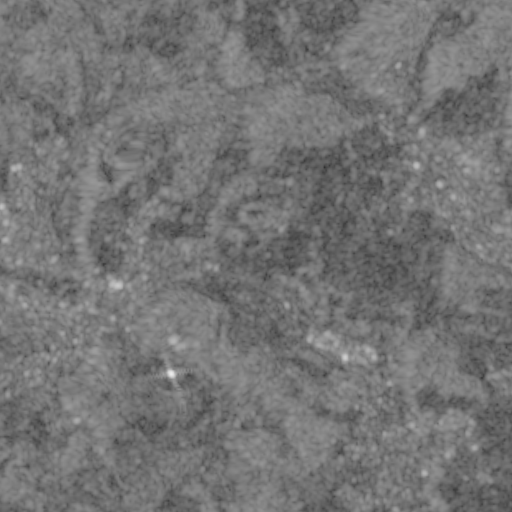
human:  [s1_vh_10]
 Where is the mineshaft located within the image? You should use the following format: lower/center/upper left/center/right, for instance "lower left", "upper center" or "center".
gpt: The mineshaft is located in the lower left of the image.
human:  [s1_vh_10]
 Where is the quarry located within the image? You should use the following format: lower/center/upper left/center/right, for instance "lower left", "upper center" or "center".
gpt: The quarry is located in the upper left of the image.
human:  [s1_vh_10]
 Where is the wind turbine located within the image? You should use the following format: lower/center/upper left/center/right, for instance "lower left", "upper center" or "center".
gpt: The wind turbine is located in the lower left of the image.
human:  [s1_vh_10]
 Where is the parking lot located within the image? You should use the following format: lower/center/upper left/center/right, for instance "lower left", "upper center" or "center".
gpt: There is no parking lot in the image.

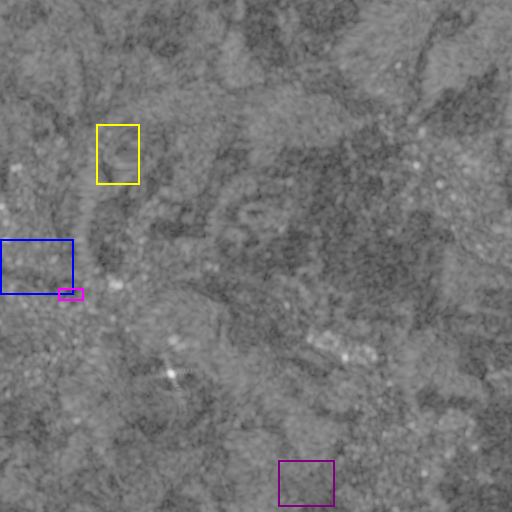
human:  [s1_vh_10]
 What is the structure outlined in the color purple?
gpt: The structure outlined in purple is a crop field.
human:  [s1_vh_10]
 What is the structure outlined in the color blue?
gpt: The structure outlined in blue is a park.
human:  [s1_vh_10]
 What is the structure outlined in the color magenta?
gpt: The structure outlined in magenta is a parking lot.
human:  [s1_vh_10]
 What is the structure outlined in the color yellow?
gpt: The structure outlined in yellow is a quarry.
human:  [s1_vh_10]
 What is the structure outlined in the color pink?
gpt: There is no pink outline.